Question: I am loading Tiled map via TmxMapLoader and I have no trouble getting tiles, etc. But when I want to extract values from Object Layer, I am only able to get x, y with this code:
'''
MapProperties props = layer.getObjects().get(i).getProperties();
float x = (float) props.get("x");
float y = (float) props.get("y");
'''
Which gets me the right values, but when I try to add this:
'''
float width = (float) props.get("width");
float height = (float) props.get("height");
'''
It throws me this error:
'''
Exception in thread "LWJGL Application" java.lang.NullPointerException
at cz.vilix.managers.MapManager.<init>(MapManager.java:67)
at cz.vilix.main.Game.create(Game.java:50)
at com.badlogic.gdx.backends.lwjgl.LwjglApplication.mainLoop(LwjglApplication.java:136)
at com.badlogic.gdx.backends.lwjgl.LwjglApplication$1.run(LwjglApplication.java:114)
'''
(Line 67 in MapManager is where I try to get the width value.) It seems a bit ood to me, because I though, that I can get anything from the properties of an object, which is listed in the properties window:

Also using "Width" & "Height" instead of "width" & "height" doesn't work.
Changing the type to Object like this:
'''
Object width = props.get("Width");
Object height = props.get("Height");
System.out.println(width + " " + height);
'''
Prints: 'null null'.
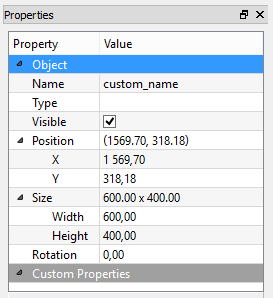
Answer: The solution that works is to get RectangleMapObject (or any other shape), and the get the basic Rectangle with this code: 'Rectangle r = rect.getRectangle()' and the you can use parameters of the Rectangle.
Or you can skip the step of creating a new Rectangle object and use it as in this code:
'''
RectangleMapObject rect = (RectangleMapObject) layer.getObjects().get(i);
float x = (float) rect.getRectangle().x;
float y = (float) rect.getRectangle().y;
float width = rect.getRectangle().width;
float height = rect.getRectangle().height;
'''